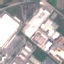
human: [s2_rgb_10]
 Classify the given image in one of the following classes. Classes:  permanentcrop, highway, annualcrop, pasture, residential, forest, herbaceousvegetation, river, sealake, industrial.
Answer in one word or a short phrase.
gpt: Industrial